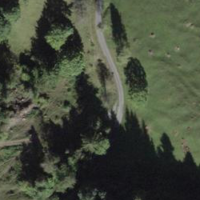
EUNIS habitat code: 24
Species observed at this site:
Omocestus rufipes
Pseudochorthippus parallelus
Roeseliana roeselii